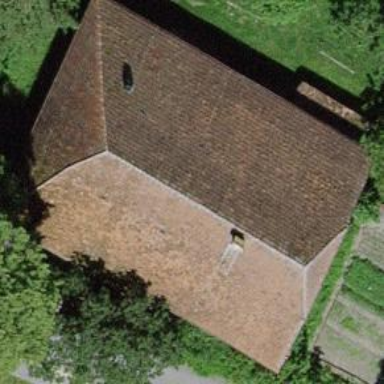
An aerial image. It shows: Farm building.